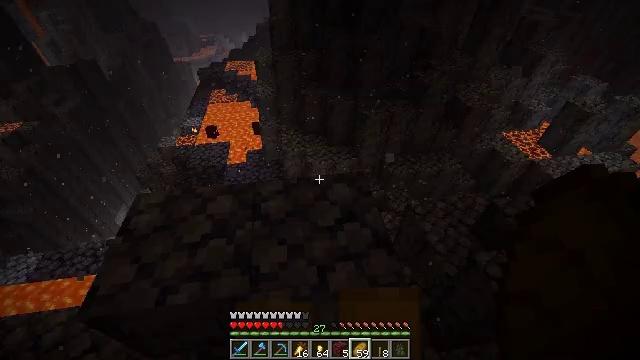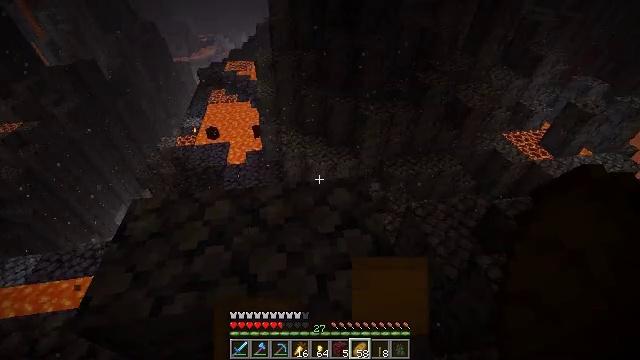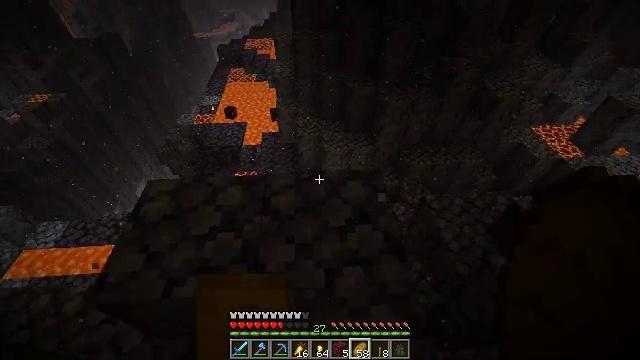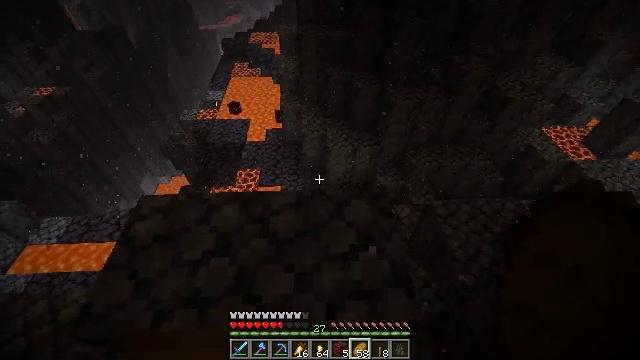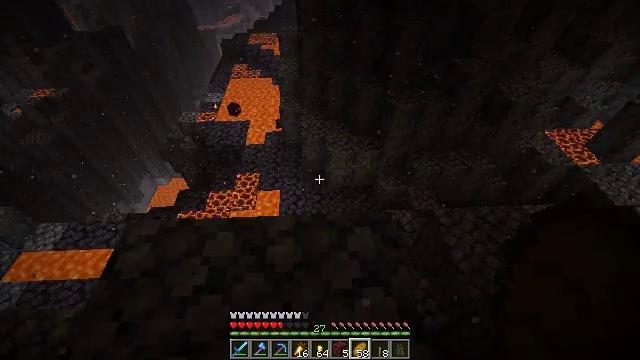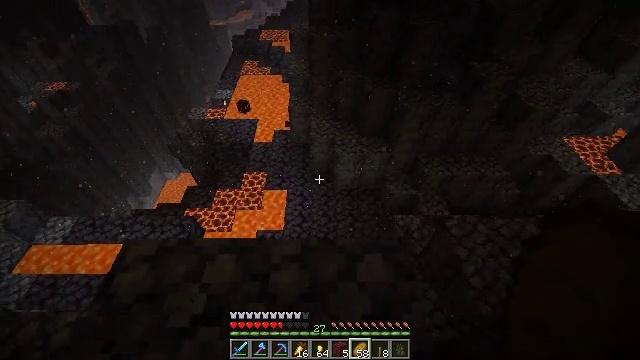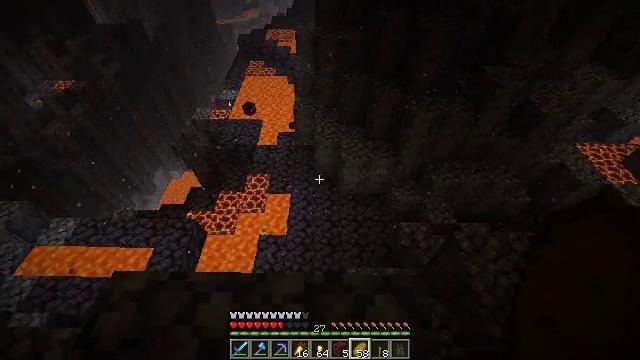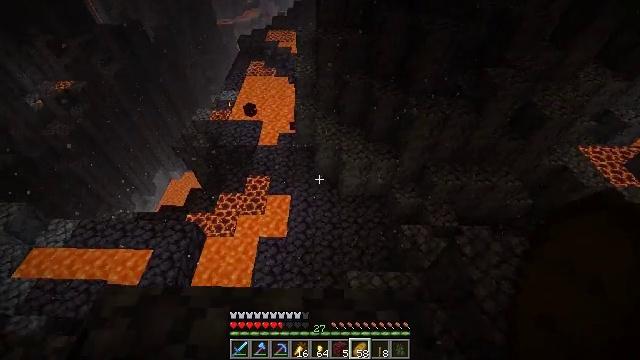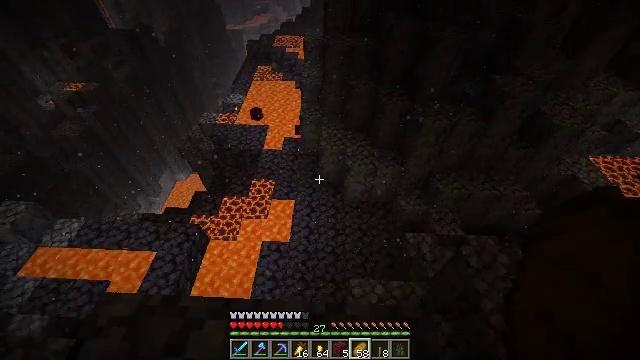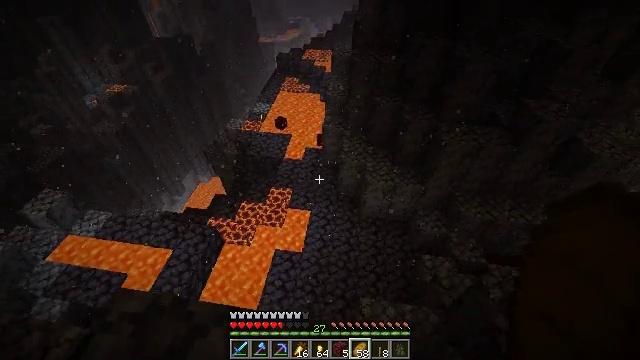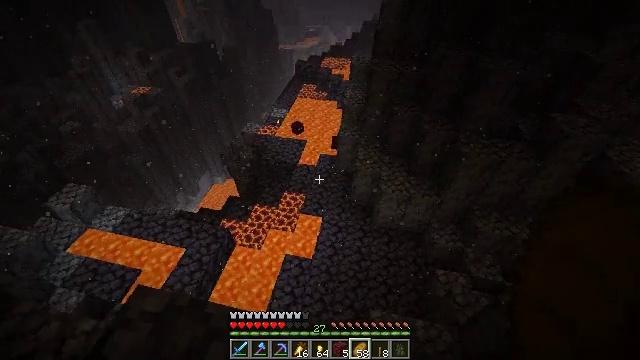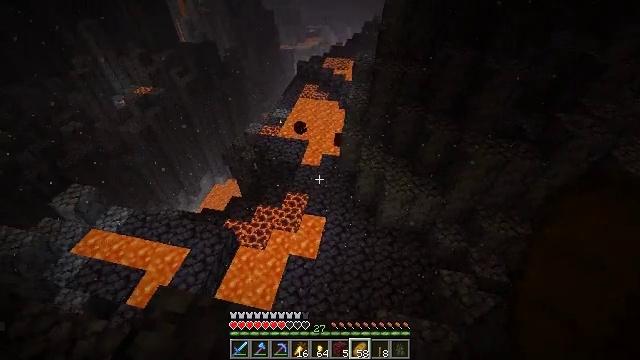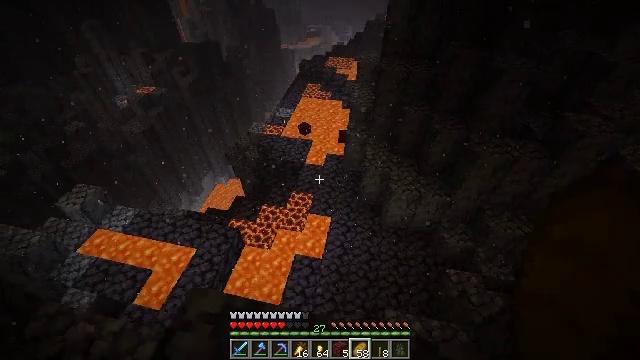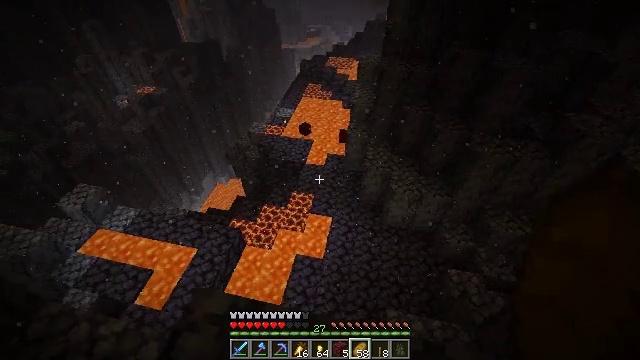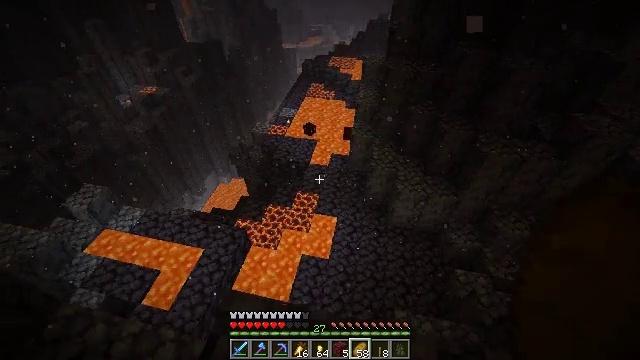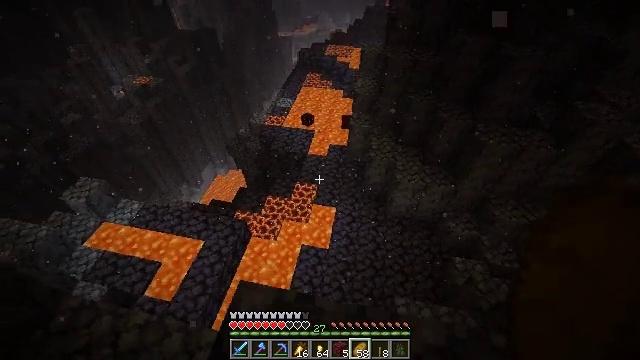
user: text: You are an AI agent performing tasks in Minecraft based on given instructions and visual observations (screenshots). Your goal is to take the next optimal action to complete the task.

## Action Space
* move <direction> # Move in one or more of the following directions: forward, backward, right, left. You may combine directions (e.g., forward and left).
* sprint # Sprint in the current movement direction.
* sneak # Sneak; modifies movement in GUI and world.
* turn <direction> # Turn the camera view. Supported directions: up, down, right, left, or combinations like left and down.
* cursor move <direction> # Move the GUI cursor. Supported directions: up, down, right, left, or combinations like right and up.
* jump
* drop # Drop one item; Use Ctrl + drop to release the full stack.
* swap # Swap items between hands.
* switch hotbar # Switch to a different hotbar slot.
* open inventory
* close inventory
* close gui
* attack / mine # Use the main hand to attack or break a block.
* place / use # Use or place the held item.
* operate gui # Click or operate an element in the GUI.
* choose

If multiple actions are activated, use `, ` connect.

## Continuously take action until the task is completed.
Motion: motion action
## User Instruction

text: Defeat a magma cube.
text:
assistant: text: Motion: move forward, use / place
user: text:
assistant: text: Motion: move forward, turn left and down, use / place
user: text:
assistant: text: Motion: move forward, turn left and down, use / place
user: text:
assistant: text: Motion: move forward, use / place
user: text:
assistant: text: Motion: move forward, turn left, use / place
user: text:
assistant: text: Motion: move forward, turn left
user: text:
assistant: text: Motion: no_op
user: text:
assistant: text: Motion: turn left
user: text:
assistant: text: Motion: turn left and up
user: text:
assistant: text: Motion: move left, turn left and up
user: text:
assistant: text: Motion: move left
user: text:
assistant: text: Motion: move left
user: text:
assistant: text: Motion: move left
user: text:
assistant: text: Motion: no_op
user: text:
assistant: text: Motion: turn down
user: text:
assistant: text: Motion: turn right and down
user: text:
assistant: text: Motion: move forward, turn right and down
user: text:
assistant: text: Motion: move forward, turn right and down
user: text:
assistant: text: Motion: move forward, turn right and down
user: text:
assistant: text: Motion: move forward, turn right and down
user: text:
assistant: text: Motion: move forward
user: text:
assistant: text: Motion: move forward and move right
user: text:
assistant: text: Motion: move forward and move right
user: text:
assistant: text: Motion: move forward and move right
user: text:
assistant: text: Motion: move forward and move right
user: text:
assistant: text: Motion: move forward
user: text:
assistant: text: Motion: move forward
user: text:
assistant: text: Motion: move forward
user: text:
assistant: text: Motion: move forward, turn left and up
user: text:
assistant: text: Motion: move forward, turn left and up, switch to hotbar 1